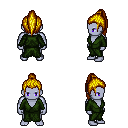
a pixel art fantasy rpg character, male body template, dark elf, purple skin, green robe, white pants, blonde long topknot hairstyle, four views (front, back, left, right), 2x2 character sprite sheet, small pixel art, hard edges, no anti-aliasing